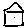
Label: house